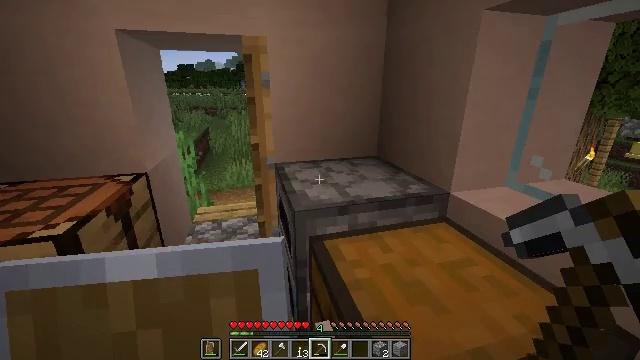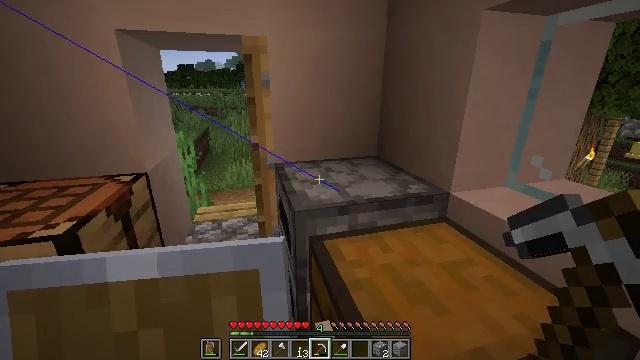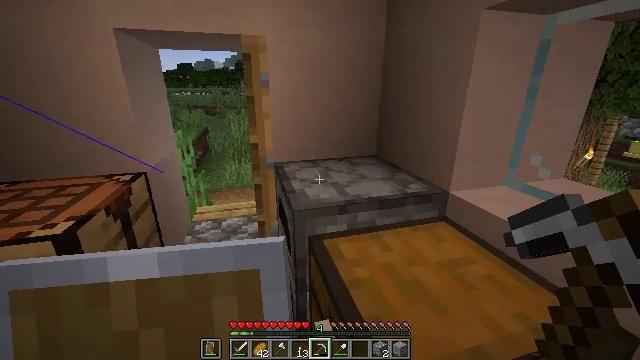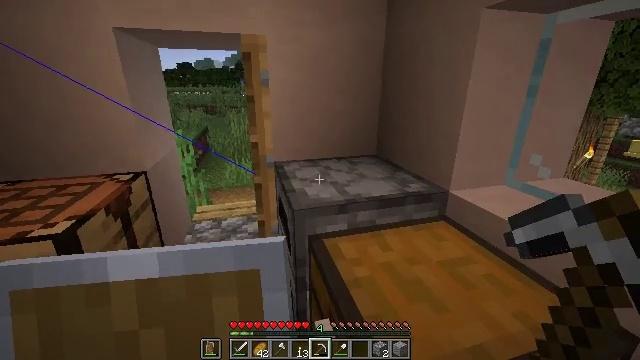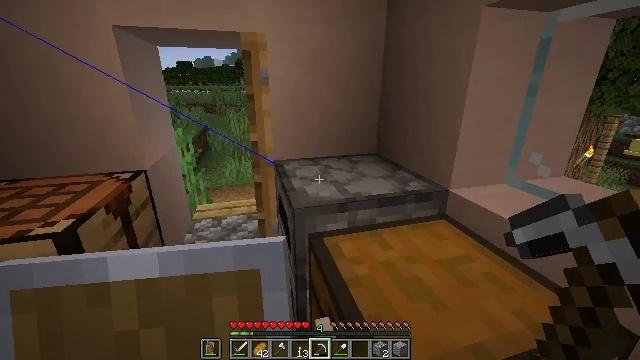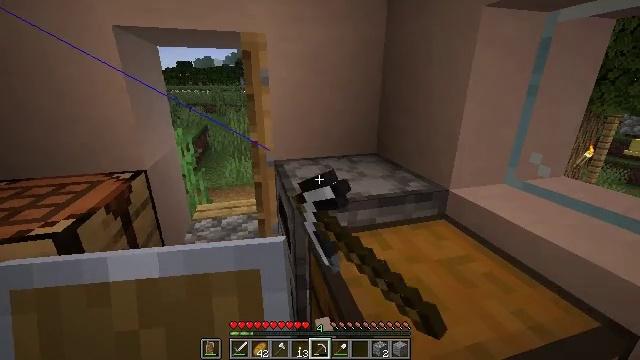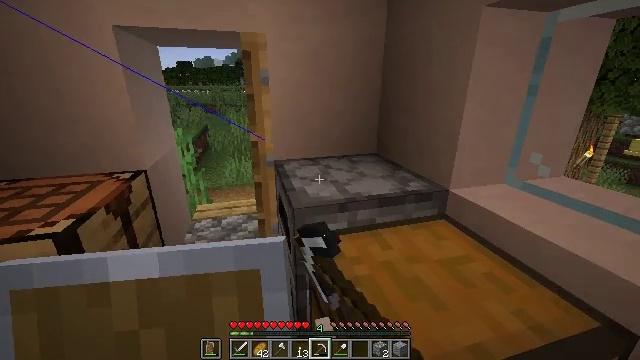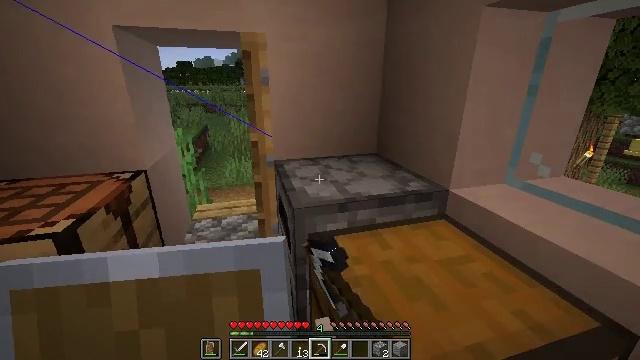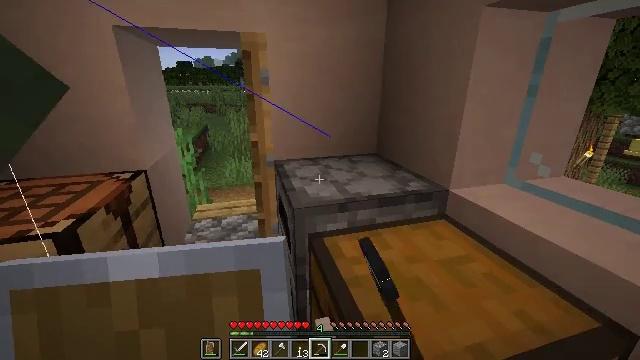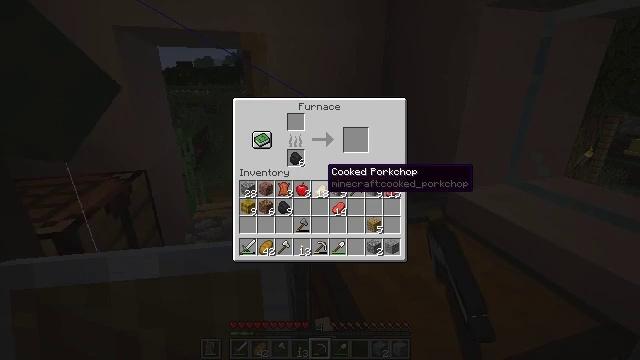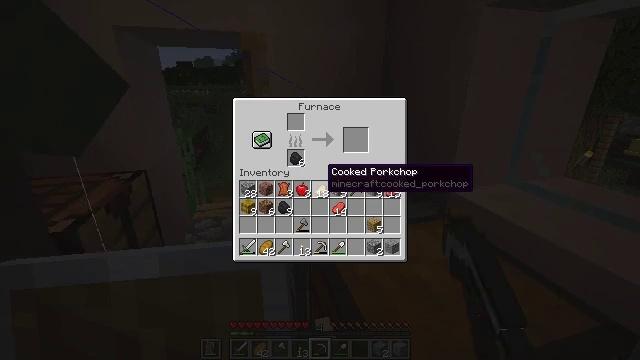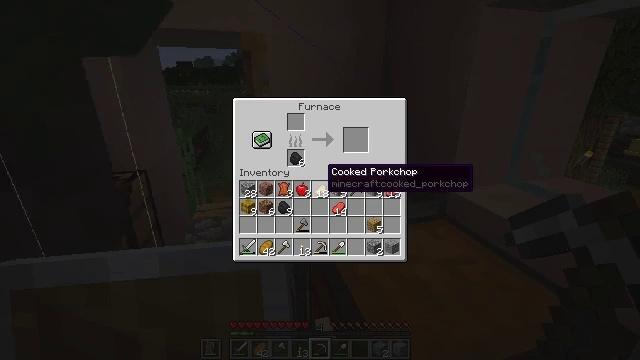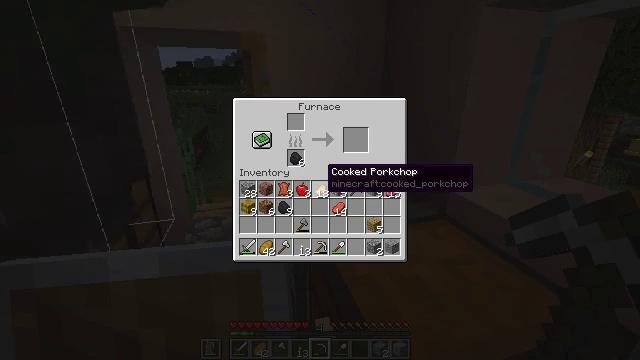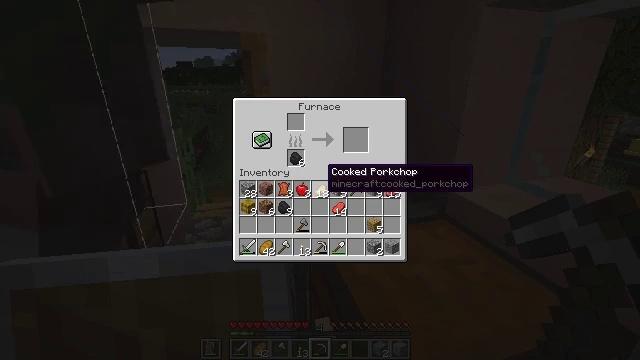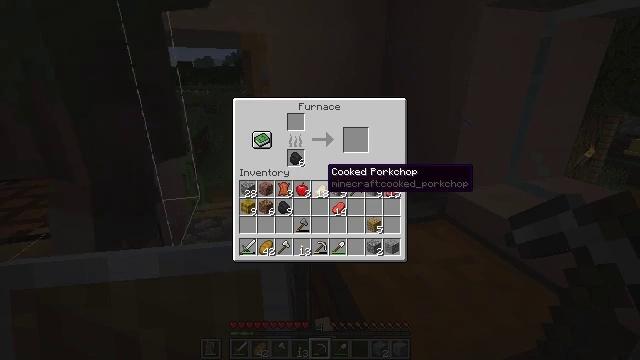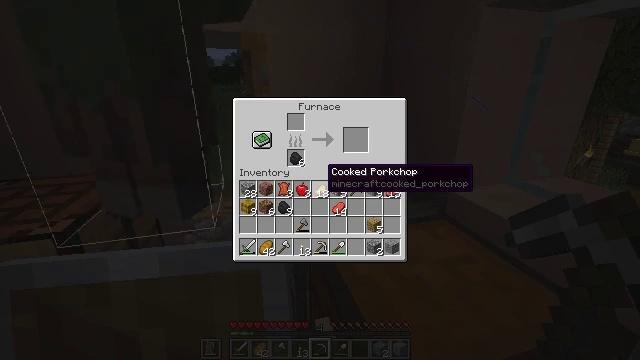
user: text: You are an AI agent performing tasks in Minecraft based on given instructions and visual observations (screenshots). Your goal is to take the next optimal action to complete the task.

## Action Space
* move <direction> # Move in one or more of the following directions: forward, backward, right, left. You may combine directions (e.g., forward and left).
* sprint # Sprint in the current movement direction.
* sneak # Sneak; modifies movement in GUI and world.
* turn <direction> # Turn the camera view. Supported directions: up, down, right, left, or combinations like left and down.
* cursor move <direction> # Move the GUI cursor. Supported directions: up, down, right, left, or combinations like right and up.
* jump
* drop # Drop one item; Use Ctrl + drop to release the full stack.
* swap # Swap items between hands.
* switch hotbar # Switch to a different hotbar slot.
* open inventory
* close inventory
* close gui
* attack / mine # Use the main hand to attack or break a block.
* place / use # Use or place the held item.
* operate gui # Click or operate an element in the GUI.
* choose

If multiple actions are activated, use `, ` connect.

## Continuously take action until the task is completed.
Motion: motion action
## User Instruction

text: Break the oak door to remove it.
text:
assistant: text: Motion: no_op
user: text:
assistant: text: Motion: no_op
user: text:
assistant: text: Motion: no_op
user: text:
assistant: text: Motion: use / place
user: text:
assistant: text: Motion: use / place
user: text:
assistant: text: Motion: use / place
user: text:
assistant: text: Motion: no_op
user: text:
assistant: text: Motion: no_op
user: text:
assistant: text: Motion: open gui
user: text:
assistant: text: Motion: no_op
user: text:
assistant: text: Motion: no_op
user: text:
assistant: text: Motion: no_op
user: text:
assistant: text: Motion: no_op
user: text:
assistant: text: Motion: no_op
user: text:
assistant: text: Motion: no_op
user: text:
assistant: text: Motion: no_op
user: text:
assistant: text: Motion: cursor move right
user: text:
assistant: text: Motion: cursor move right
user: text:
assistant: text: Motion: no_op
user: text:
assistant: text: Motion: cursor move right
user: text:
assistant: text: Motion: no_op
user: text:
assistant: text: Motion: no_op
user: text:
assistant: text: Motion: no_op
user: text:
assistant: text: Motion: no_op
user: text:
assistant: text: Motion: no_op
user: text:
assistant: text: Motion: cursor move down
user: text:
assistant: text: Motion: no_op
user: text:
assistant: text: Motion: cursor move left
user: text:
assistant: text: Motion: cursor move left
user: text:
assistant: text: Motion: cursor move left